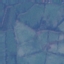
Label: Pasture